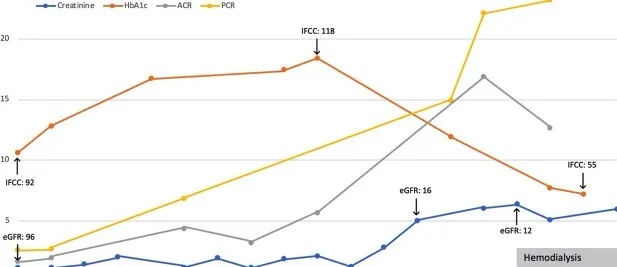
(C) Laboratory results and treatment details; creatinine, mg/dL; HbA1c, %; ACR, albumin-to-creatinine ratio, g/g; PCR, protein-to-creatinine ratio, g/g; eGFR, estimated glomerular filtration rate, mL/min per 1.73 m2; IFCC, HbA1c IFCC, mmol/mol.
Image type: pathology (immunostaining)